Field crop: tomato
Growth stage: 2
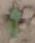
Species: solanum